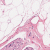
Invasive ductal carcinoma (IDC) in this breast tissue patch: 0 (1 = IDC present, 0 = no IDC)